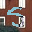
Label: 5